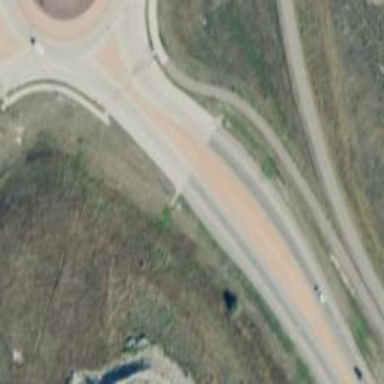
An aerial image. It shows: This image shows trunk highway that functions as expressway.